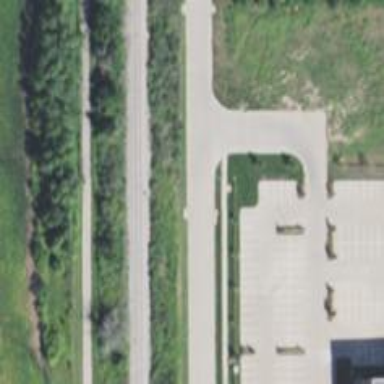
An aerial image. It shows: Service road intersecting with path.